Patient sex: M
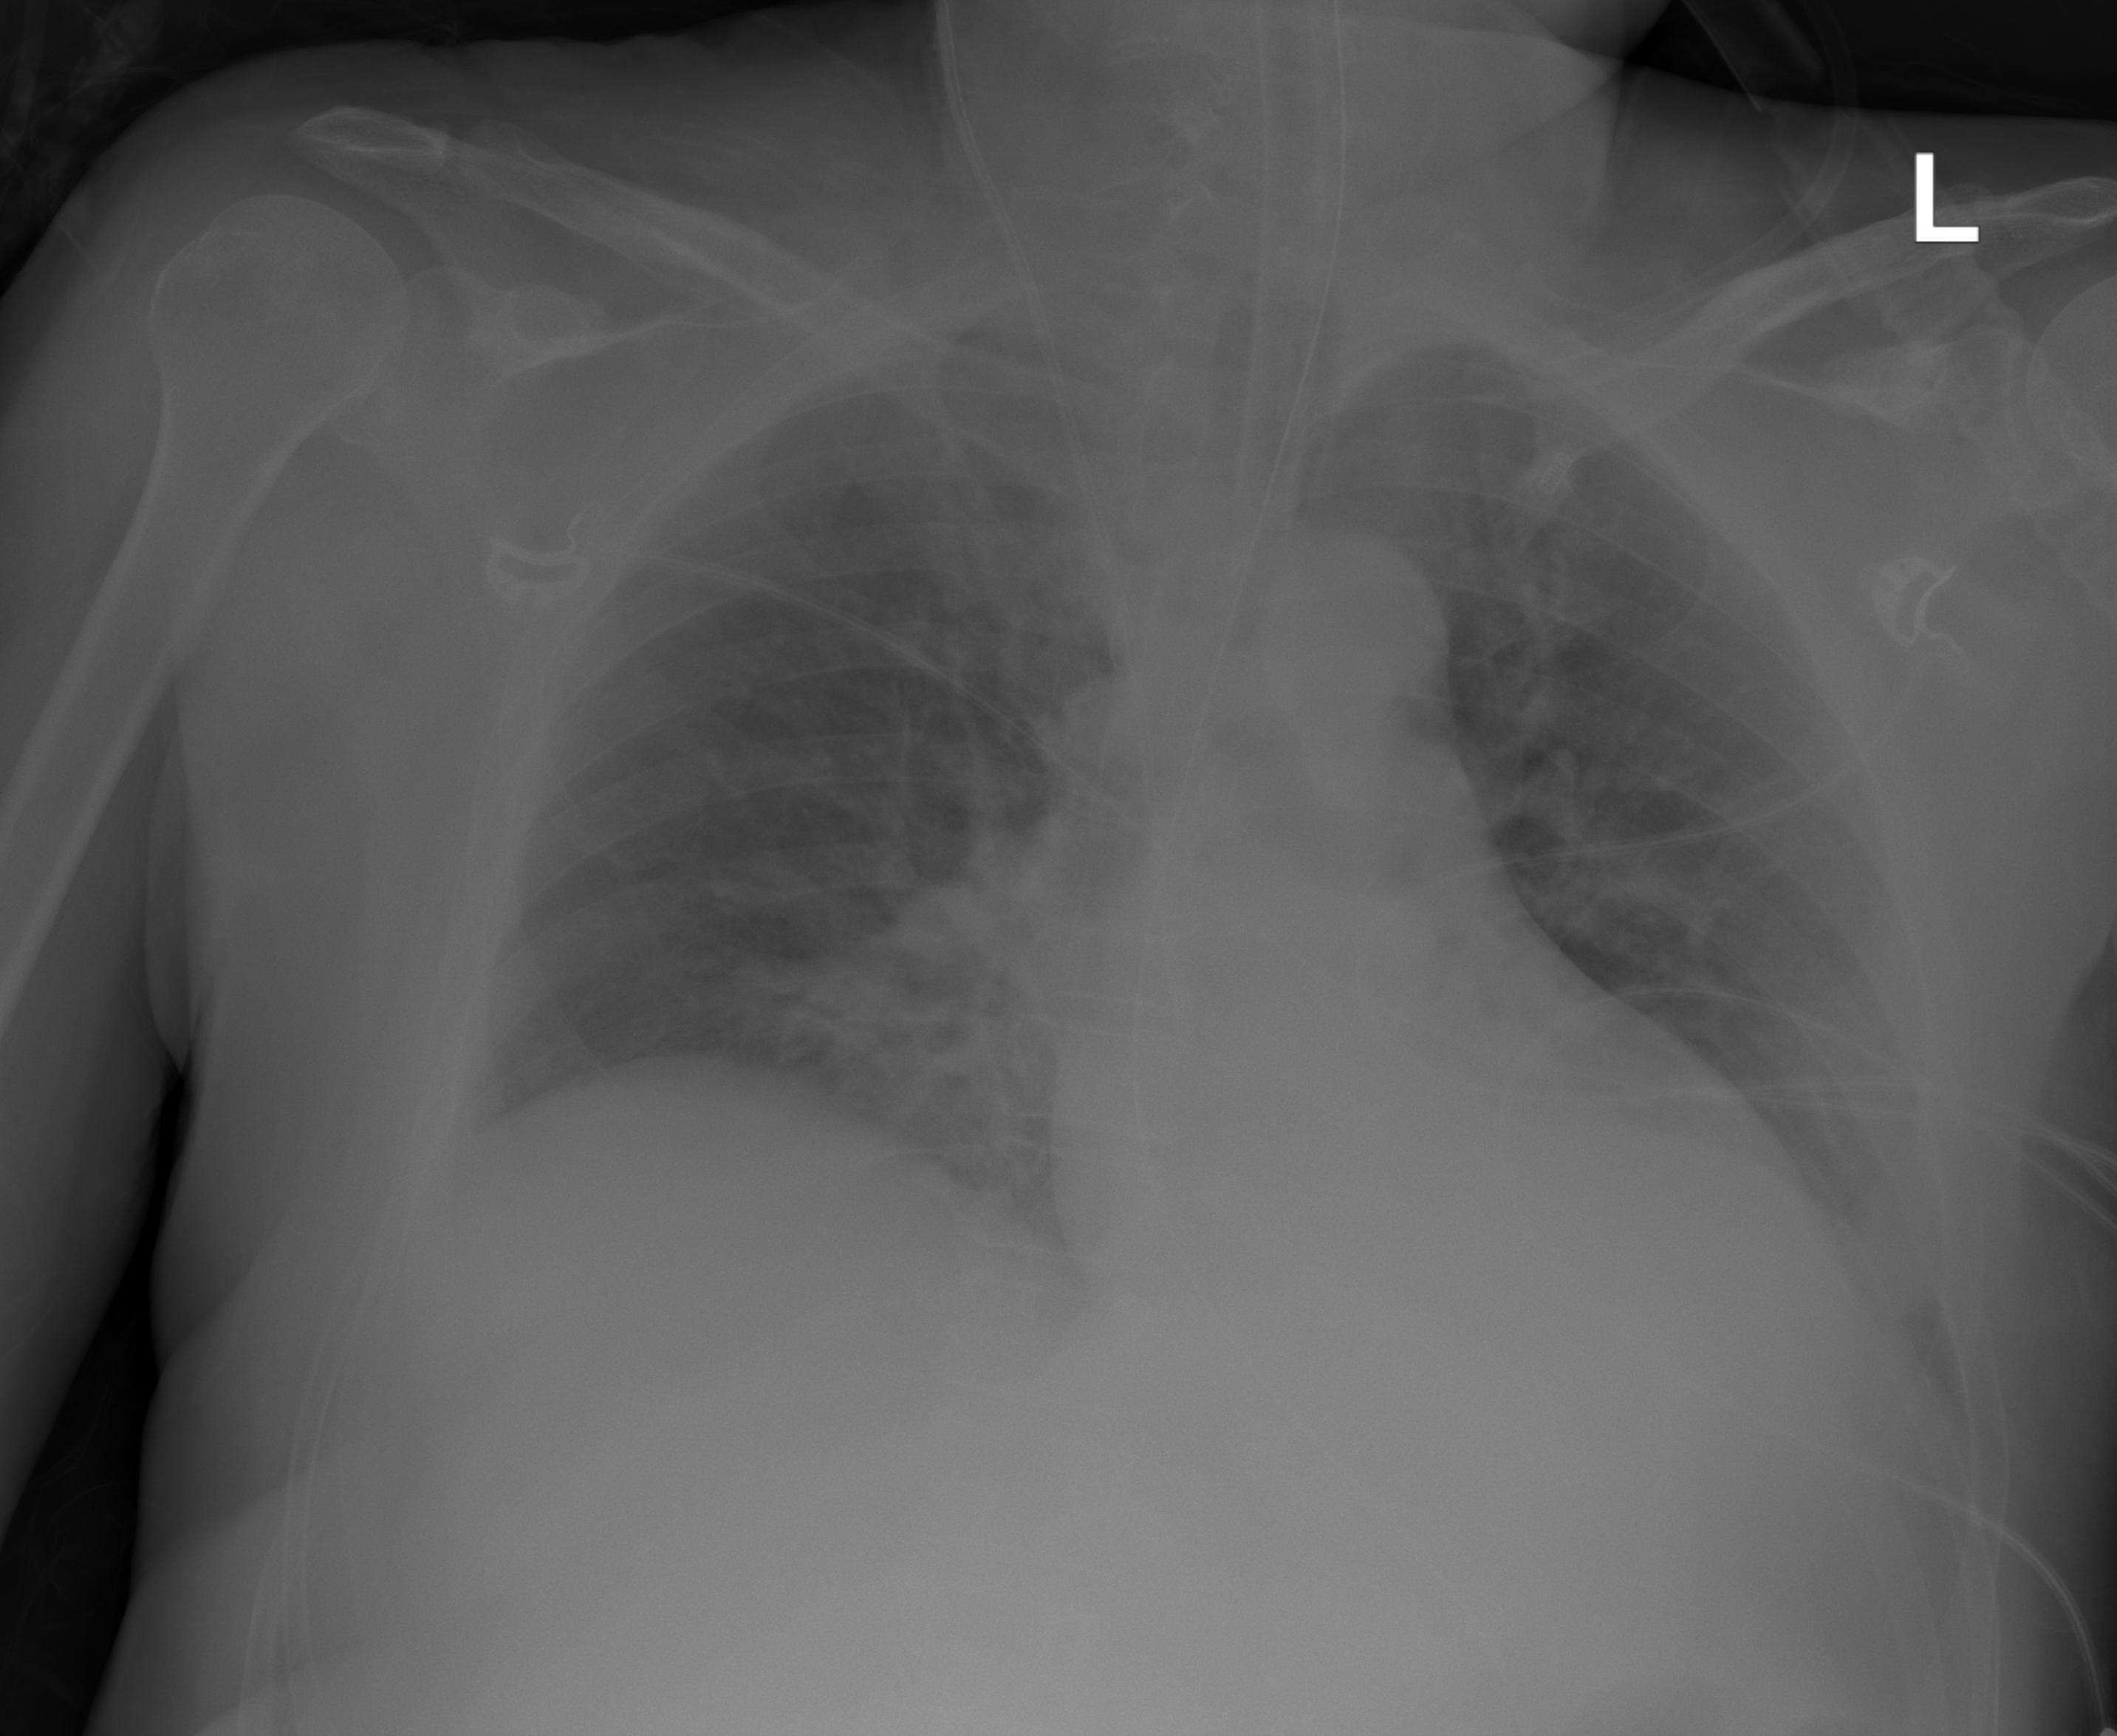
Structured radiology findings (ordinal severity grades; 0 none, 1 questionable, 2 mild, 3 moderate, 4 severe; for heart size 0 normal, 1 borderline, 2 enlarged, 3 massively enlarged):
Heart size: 1
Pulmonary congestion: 0
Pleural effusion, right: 0
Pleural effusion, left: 1
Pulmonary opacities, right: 2
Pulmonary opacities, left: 1
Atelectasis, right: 2
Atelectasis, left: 1